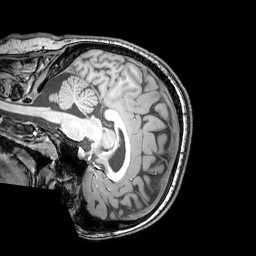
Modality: T1w
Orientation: sagittal
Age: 24
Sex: female
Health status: healthy
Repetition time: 0.081 s
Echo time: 0.037 s